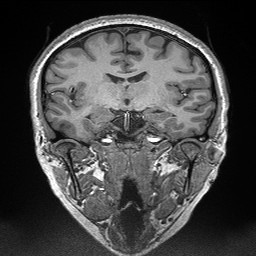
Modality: T1w
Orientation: sagittal
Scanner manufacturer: siemens
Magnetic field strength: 3 T
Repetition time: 2.3 s
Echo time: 0.00298 s